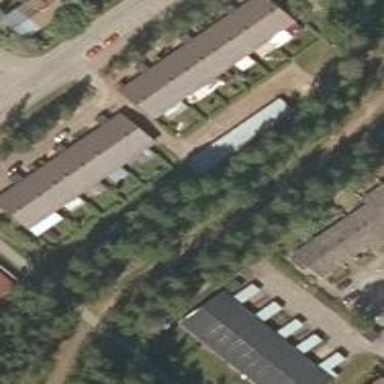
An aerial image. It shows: Terrace building.